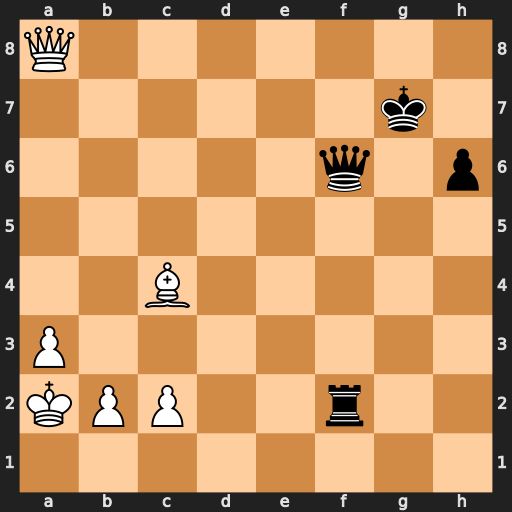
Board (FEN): Q7/6k1/5q1p/8/2B5/P7/KPP2r2/8
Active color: w
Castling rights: -
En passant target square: -
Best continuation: Qg8#